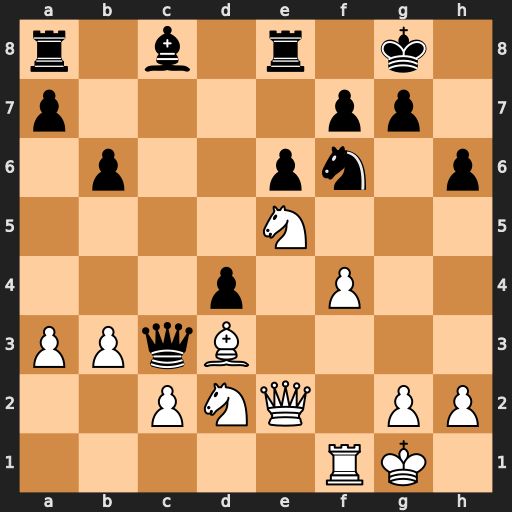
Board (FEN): r1b1r1k1/p4pp1/1p2pn1p/4N3/3p1P2/PPqB4/2PNQ1PP/5RK1
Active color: w
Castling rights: -
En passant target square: -
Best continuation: Ne4 Qc7 Nxf6+